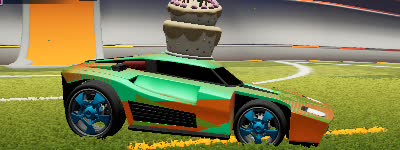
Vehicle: breakout